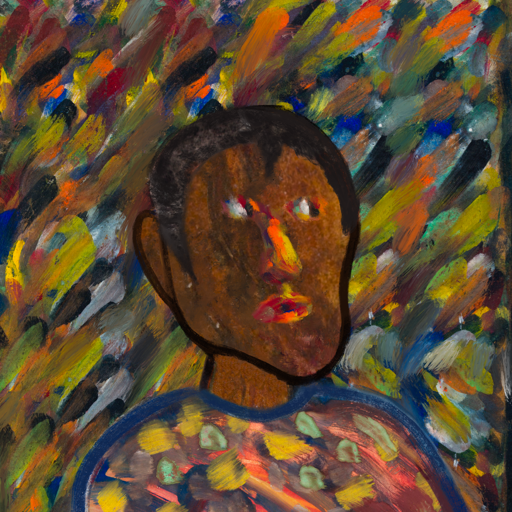
Background: An_Impression, Head And Neck Side: Mosgoul, Face Side: An_Impression, Bust: Mother_And_Son_Mother, Hair Side: Roy_Bahadur, Head Accessory: Blank, Second Necklace: Blank, Necklace: Blank, Baby: Blank